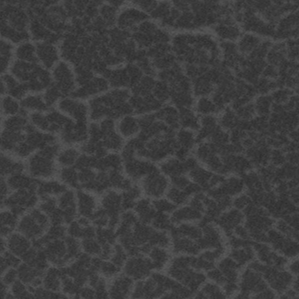
Label: frost